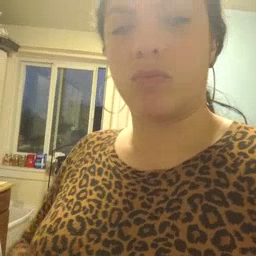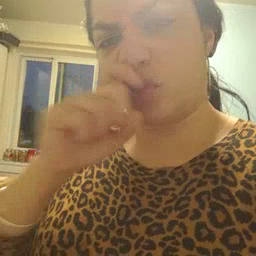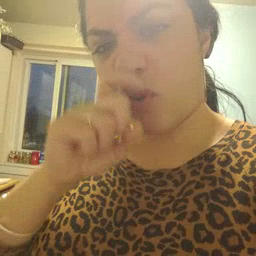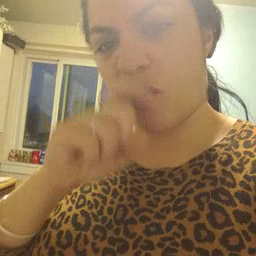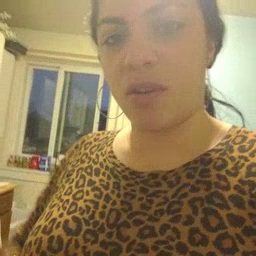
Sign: doll